Question: I am looking for an OCX control that will work with VB6 and is capable of producing a grid like the one below.

Any ideas?
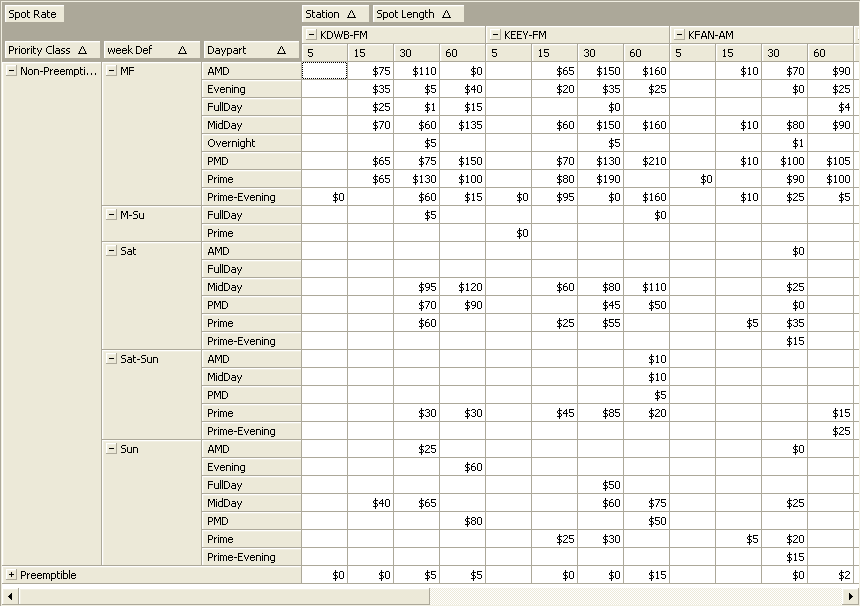
Answer: After surveying the 3rd party market, I could not find a single ActiveX control that could pivot data in a flexible manner. Ended up using DevExpress XtraPivotGrid for .NET via Interop.